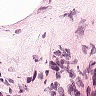
Metastatic tissue present: no